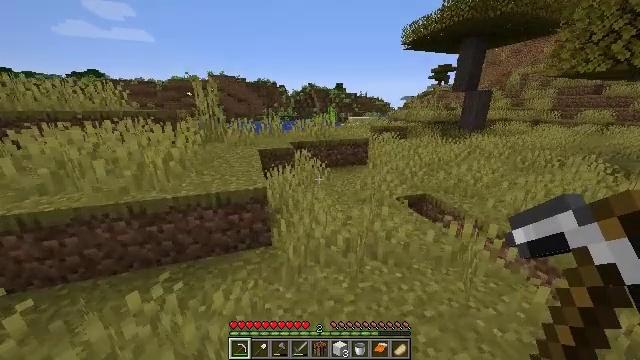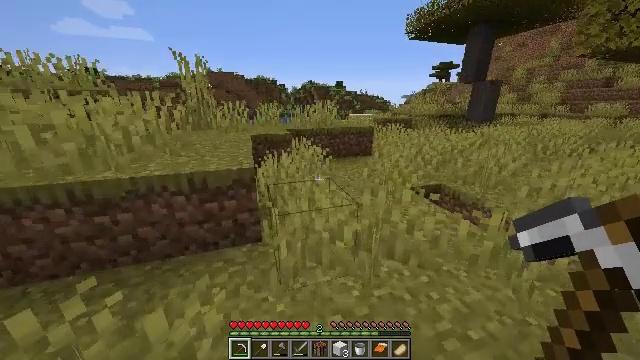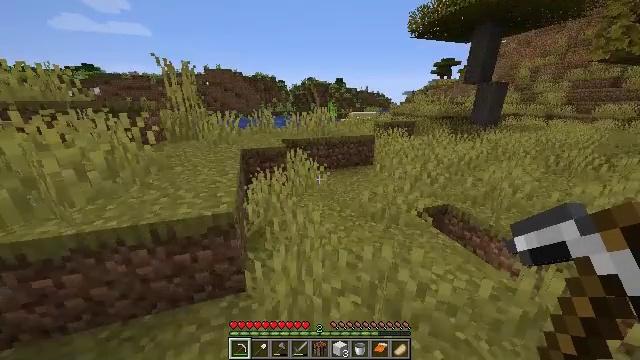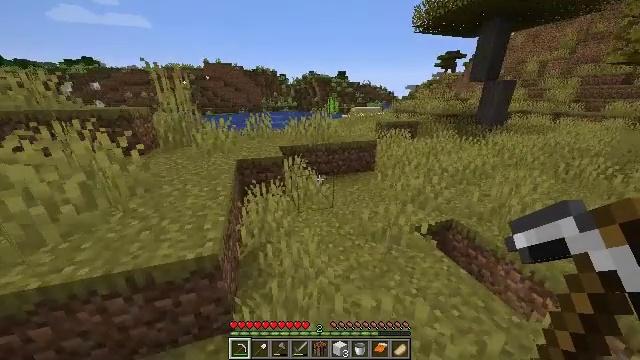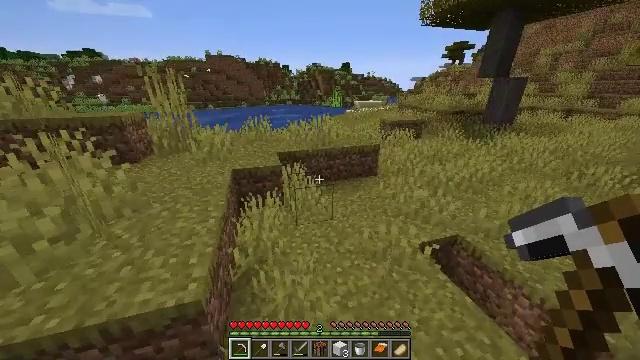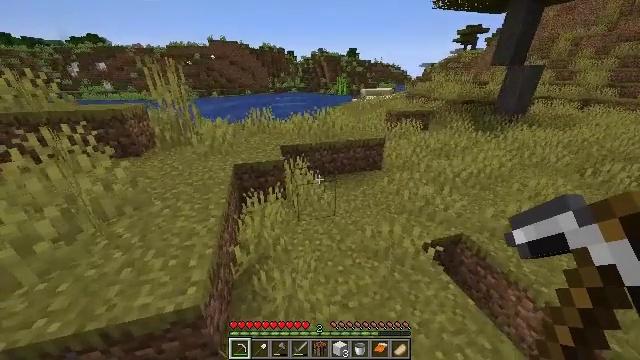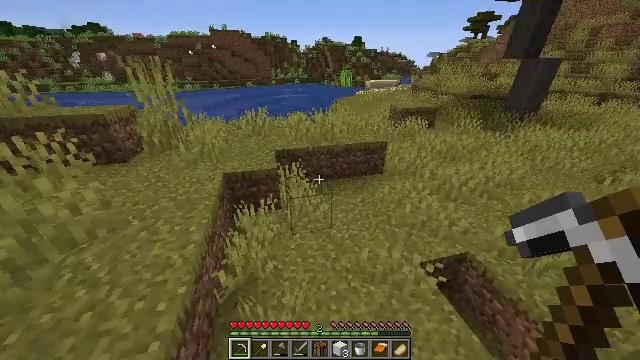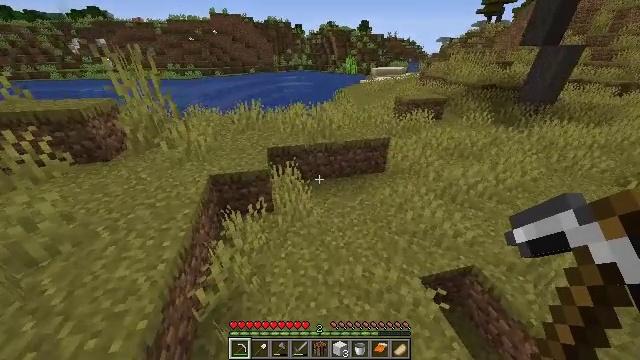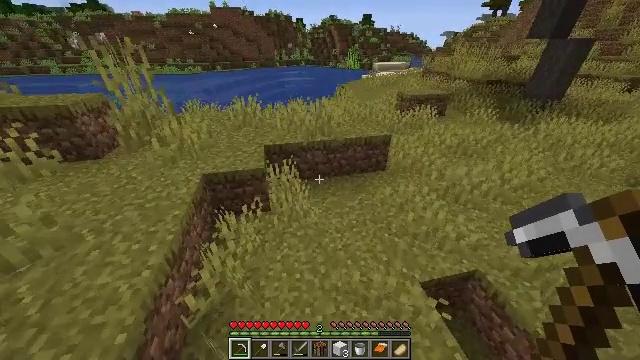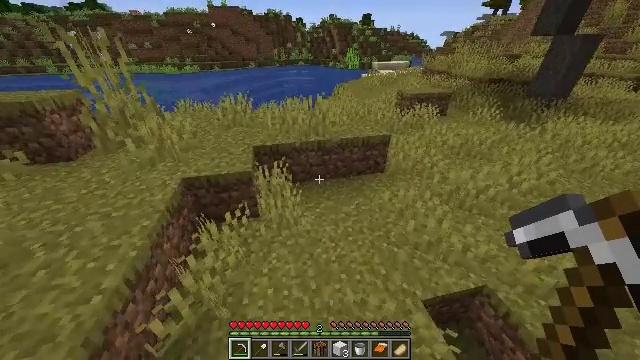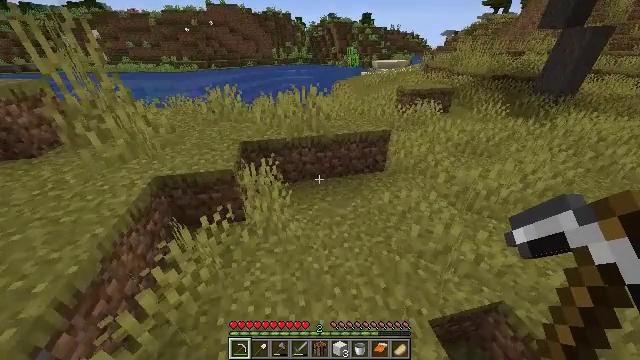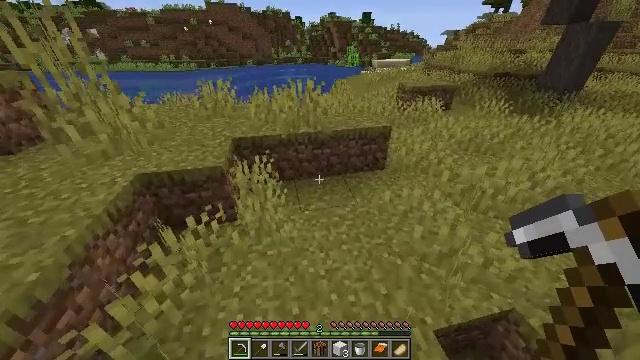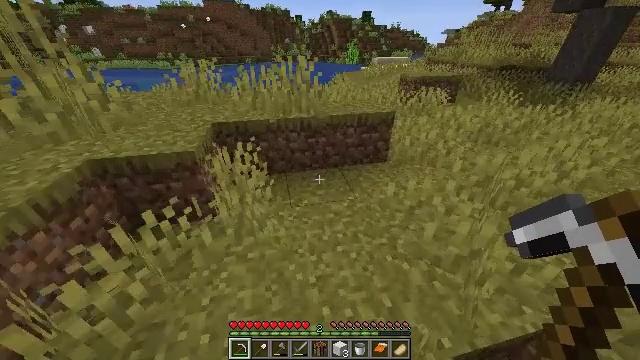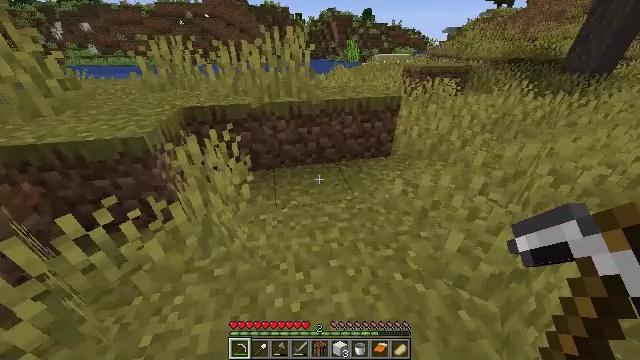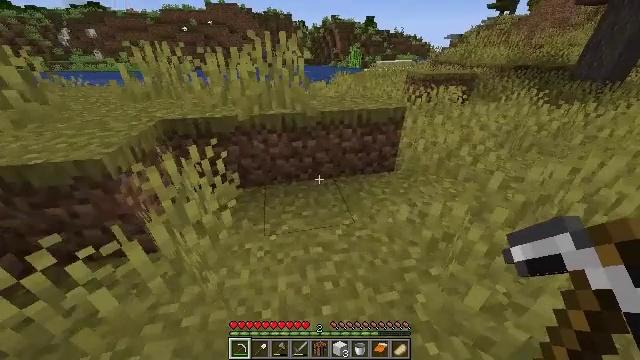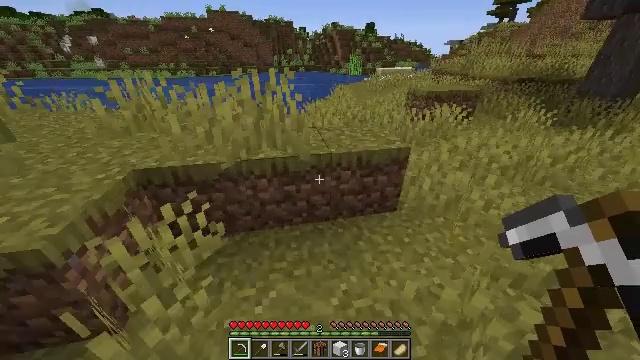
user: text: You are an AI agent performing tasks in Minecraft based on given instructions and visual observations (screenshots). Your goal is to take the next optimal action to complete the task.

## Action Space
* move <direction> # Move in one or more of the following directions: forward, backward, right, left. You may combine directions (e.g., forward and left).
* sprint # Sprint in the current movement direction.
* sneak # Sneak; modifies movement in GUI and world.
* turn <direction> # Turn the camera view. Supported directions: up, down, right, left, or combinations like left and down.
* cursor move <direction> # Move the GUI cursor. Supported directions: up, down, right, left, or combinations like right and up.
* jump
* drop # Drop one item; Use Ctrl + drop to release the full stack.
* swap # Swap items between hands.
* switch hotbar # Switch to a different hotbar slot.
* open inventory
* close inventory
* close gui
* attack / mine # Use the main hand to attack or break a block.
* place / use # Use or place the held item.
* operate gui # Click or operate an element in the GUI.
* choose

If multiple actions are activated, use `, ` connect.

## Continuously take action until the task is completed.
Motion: motion action
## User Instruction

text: Gather grass on the ground.
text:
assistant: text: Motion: move forward, sprint, jump
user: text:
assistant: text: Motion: move forward and move right, sprint, jump
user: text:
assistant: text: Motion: move forward and move right, sprint, turn down, jump
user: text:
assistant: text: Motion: move forward and move right, sprint, turn down, jump
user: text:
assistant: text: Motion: move forward and move right, sprint, turn left and down, jump
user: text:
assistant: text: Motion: move forward and move right, sprint, turn left and down, jump
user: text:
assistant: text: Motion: move forward and move right, sprint, turn left and down, jump
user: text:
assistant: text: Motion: move forward, sprint, turn down, jump
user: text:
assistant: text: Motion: move forward, sprint, jump
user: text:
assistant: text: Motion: move forward, sprint
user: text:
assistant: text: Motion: move forward, sprint
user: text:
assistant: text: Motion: move forward, sprint
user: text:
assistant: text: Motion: move forward, sprint
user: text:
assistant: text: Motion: move forward, sprint, turn up
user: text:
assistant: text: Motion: move forward, sprint, jump
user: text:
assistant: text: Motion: move forward, sprint, jump
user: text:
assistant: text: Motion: move forward, sprint, jump
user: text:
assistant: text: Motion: move forward, sprint, jump
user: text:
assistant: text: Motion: move forward, sprint, jump
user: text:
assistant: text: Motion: move forward, sprint, jump
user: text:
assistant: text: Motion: move forward, sprint
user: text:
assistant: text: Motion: move forward, sprint
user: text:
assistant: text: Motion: move forward, sprint
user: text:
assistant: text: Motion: move forward, sprint
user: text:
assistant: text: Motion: move forward, sprint
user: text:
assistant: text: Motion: move forward, sprint
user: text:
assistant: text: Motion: move forward, sprint, turn left
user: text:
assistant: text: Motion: move forward, sprint, turn left
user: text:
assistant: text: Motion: move forward, sprint, turn left
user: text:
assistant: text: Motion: move forward and move right, sprint, turn left